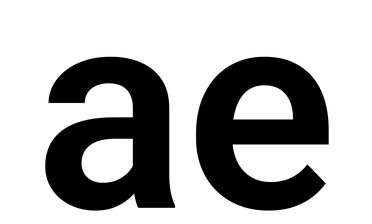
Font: Roboto_SemiBold